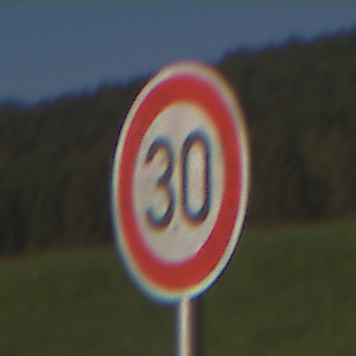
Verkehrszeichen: Geschwindigkeit30
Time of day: MorningAfternoon
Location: Outdoor (Nature)
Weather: PartlyCloudy
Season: NotSpecified
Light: Natural